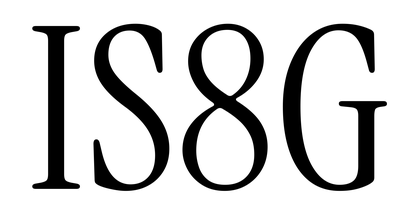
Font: InstrumentSerif-Regular